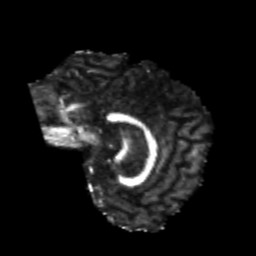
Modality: FA
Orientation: sagittal
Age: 22
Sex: female
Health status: healthy
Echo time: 0.074 s